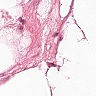
Metastatic tissue present: no